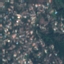
Land use / land cover: Residential